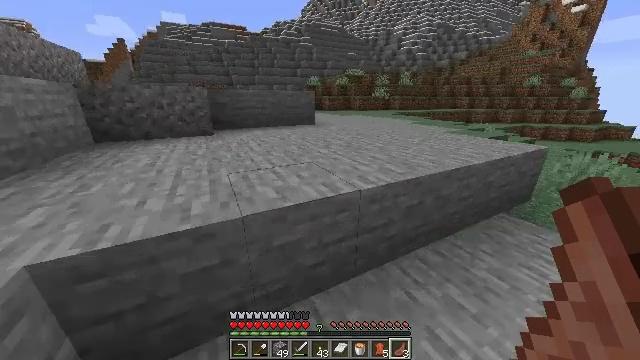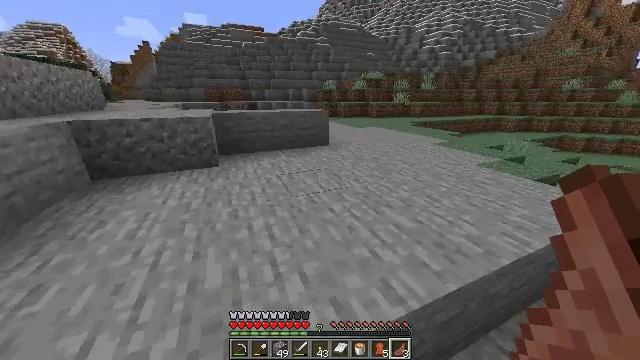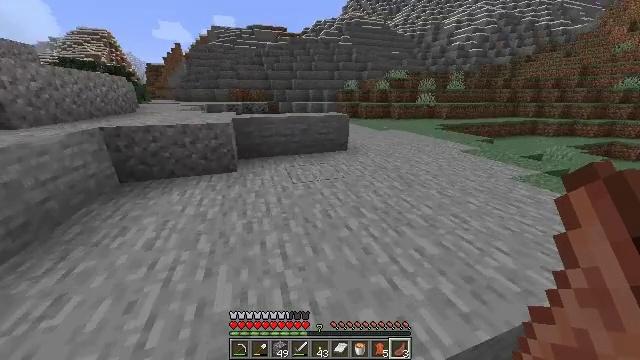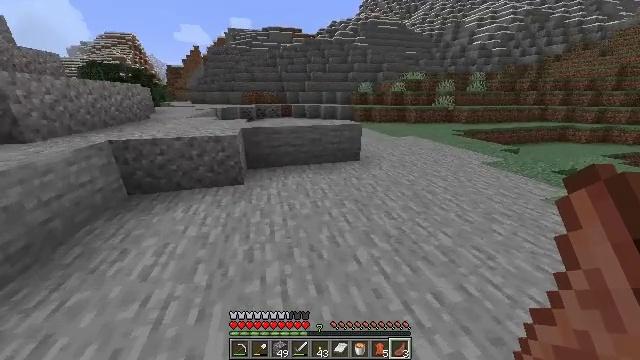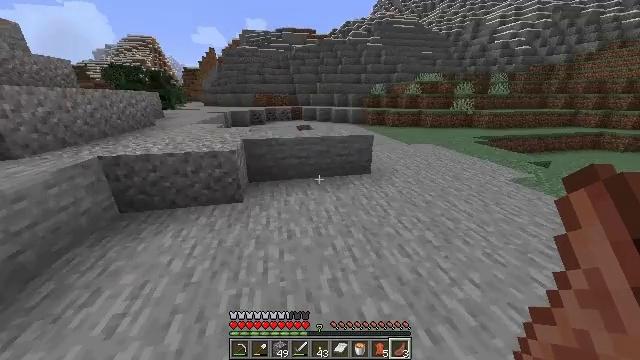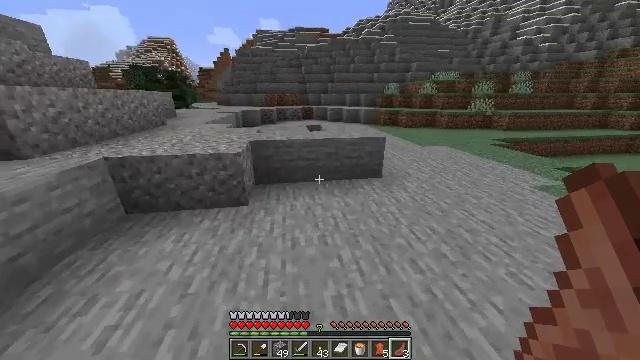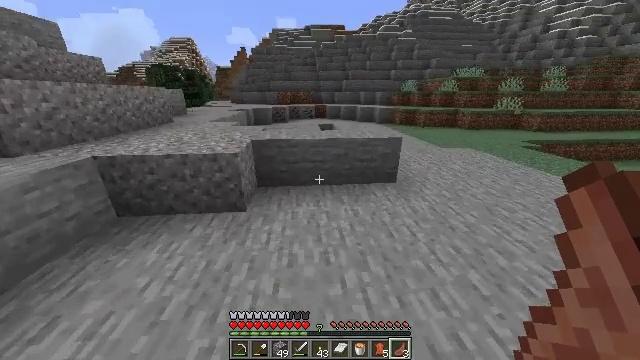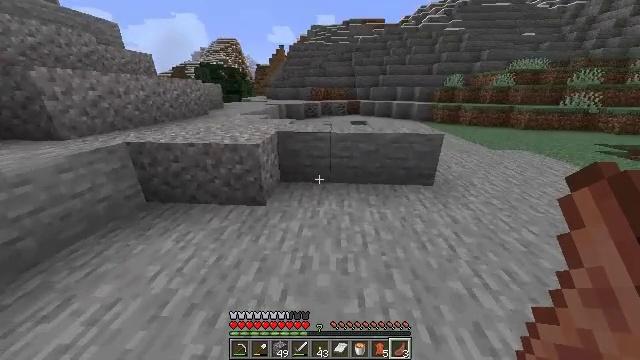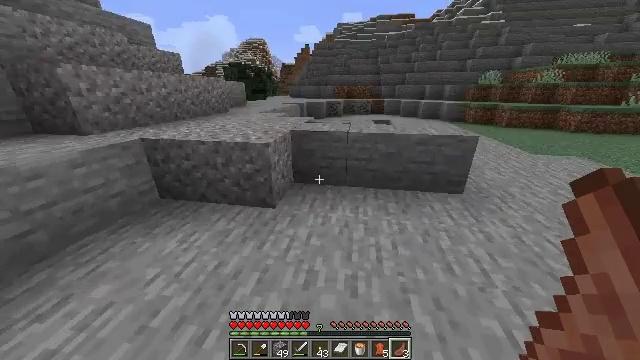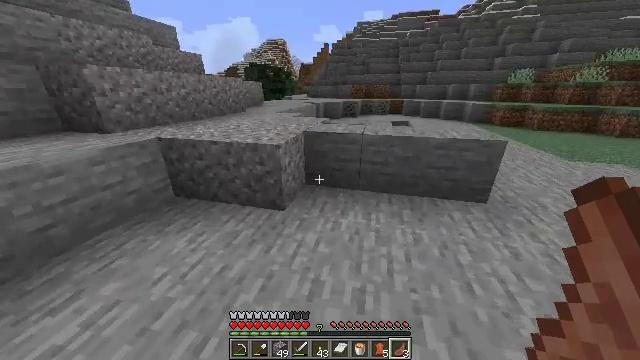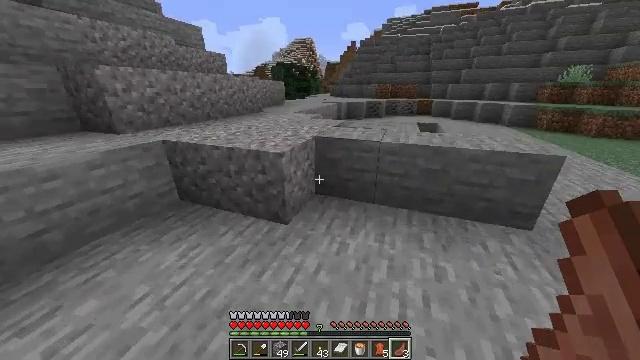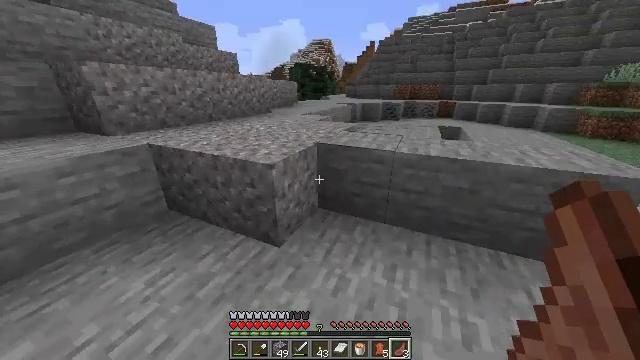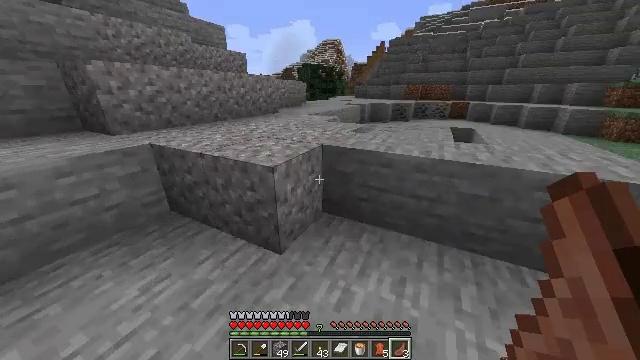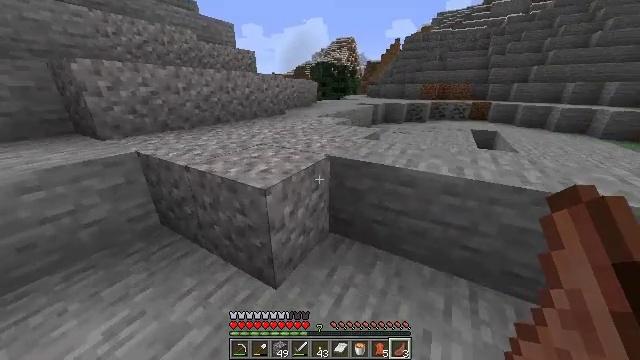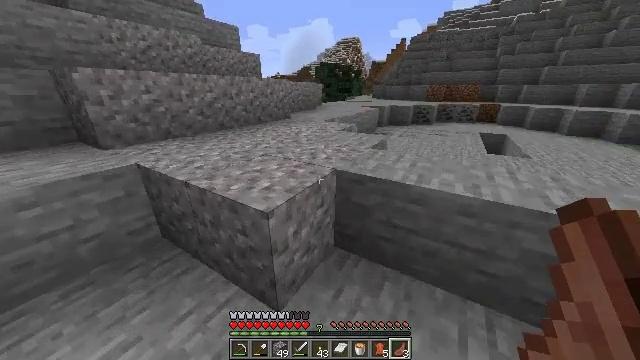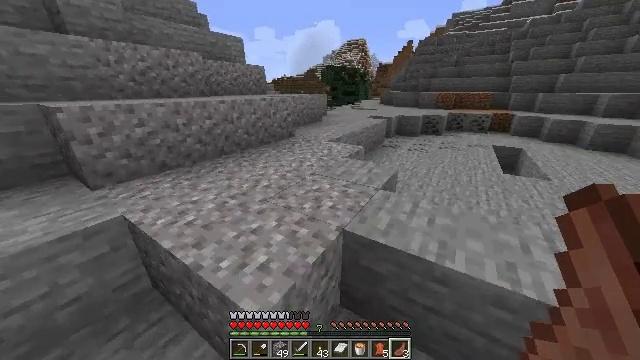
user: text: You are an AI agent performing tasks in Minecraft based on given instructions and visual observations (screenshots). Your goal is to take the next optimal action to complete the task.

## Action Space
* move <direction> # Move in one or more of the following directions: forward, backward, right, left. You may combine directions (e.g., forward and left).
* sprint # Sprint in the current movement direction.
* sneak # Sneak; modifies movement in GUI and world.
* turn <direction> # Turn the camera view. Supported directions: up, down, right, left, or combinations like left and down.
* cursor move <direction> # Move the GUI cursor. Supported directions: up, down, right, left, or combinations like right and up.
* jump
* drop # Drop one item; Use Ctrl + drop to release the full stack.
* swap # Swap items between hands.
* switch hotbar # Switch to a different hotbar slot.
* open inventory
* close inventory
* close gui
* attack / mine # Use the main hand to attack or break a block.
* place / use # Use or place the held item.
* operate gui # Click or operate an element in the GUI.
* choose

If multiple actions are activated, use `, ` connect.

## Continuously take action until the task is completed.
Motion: motion action
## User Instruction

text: Excavate the red sand area.
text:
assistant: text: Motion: move forward, sprint, turn left, jump
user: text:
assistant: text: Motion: move forward, sprint, turn left, jump
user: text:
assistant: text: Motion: move forward, sprint, turn left, jump
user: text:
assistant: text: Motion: move forward, sprint, turn left, jump
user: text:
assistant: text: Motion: move forward, sprint, turn left
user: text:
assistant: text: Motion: move forward, sprint, turn left
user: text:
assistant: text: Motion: move forward, sprint, turn left
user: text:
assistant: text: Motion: move forward, sprint, turn left
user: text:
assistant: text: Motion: move forward, sprint, turn left
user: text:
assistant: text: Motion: move forward, sprint, turn left
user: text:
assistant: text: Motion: move forward, sprint, turn left
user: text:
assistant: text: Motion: move forward, sprint, turn left
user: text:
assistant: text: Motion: move forward, sprint, turn left
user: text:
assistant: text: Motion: move forward, sprint, turn left, jump
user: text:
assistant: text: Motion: move forward, sprint, turn left, jump
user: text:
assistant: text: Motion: move forward, sprint, jump
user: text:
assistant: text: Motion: move forward, sprint, jump
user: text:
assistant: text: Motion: move forward, sprint, jump
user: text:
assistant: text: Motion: move forward, sprint
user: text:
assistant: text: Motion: move forward, sprint, turn right
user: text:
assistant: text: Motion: move forward, sprint
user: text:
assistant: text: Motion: move forward, sprint, turn right
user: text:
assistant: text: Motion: move forward, sprint, turn right
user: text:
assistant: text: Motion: move forward, sprint, turn right
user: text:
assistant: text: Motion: move forward, sprint
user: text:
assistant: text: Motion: move forward, sprint
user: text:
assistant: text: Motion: move forward, sprint
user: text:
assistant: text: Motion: move forward, sprint
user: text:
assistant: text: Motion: move forward, sprint, jump
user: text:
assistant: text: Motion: move forward, sprint, jump